Interaction volume radius: 10 \u00c5
Interaction volume height: 10 \u00c5
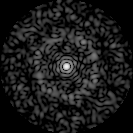
Disorder parameter: 0.8479